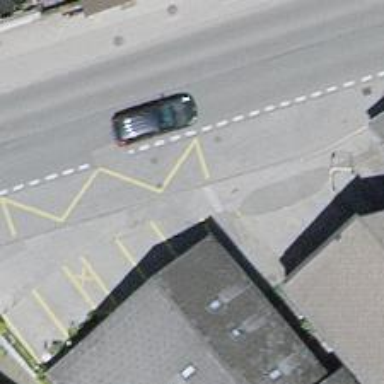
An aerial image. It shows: Bus stop with platform for public transport.